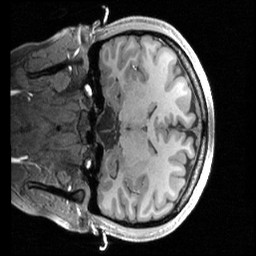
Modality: T1w
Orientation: coronal
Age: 22
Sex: female
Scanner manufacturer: siemens
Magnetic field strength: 3 T
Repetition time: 2.4 s
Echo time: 0.00224 s